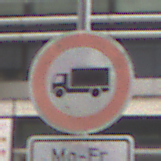
Verkehrszeichen: VerbotFuerKraftfahrzeugeUeberDreiKommaFuenfTonnen
Zusatzzeichen unten: ZeitangabenMitBeschraenkungAufWochentage2
Umgebung: Outdoor, Urban
Tageszeit: Midday
Wetter: Overcast
Licht: Natural
Jahreszeit: NotSpecified
Kontrast: LowContrast